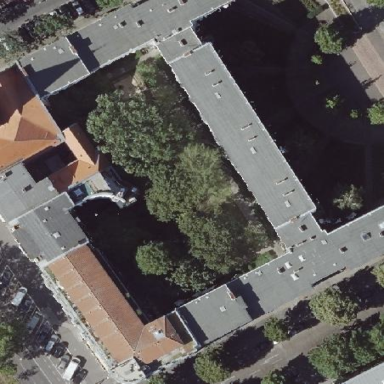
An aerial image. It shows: Building.